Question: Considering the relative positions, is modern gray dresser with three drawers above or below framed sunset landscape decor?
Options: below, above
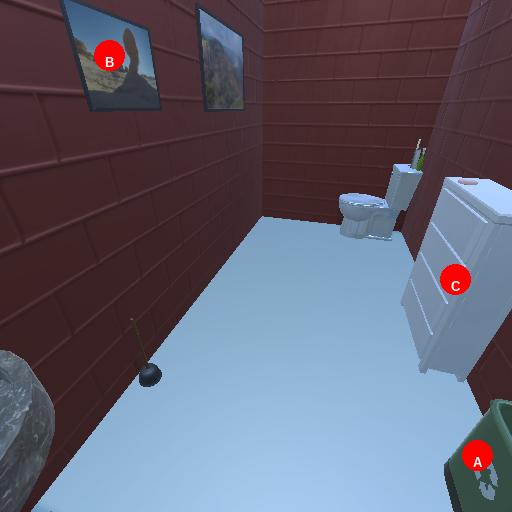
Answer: below